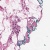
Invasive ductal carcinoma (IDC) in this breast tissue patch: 0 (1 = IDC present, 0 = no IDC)